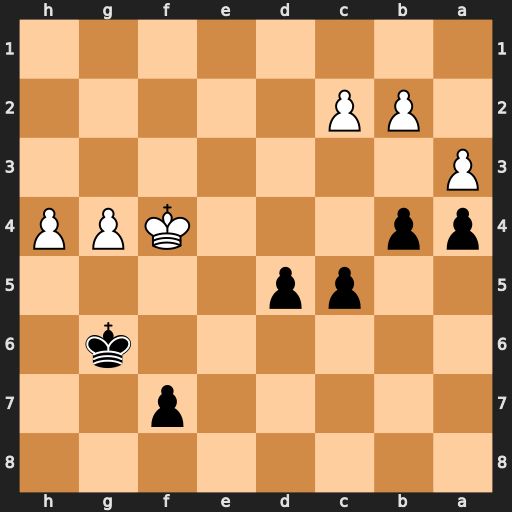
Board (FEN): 8/5p2/6k1/2pp4/pp3KPP/P7/1PP5/8
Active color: b
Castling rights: -
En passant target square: -
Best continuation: d4 Ke4 c4